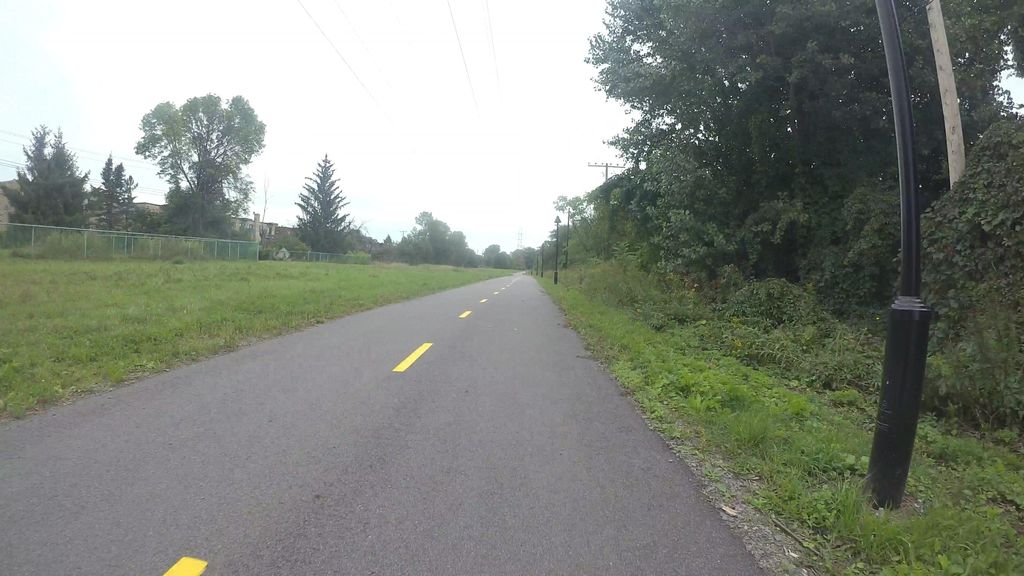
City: montreal